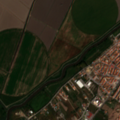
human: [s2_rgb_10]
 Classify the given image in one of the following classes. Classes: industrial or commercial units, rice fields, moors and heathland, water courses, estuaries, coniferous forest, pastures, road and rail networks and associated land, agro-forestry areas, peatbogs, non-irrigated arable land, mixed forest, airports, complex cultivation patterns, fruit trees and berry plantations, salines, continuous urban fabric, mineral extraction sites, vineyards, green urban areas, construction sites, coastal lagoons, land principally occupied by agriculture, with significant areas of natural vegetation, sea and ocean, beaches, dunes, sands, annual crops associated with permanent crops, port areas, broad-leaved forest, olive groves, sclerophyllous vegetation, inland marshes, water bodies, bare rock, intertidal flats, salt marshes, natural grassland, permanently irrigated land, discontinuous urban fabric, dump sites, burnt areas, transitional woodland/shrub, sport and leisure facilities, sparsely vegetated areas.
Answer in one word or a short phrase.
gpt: continuous urban fabric, discontinuous urban fabric, permanently irrigated land, rice fields, complex cultivation patterns